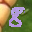
Label: 8